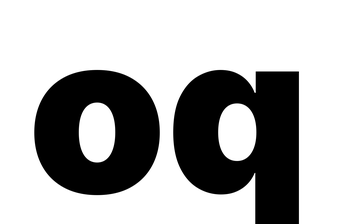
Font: Inter_Black